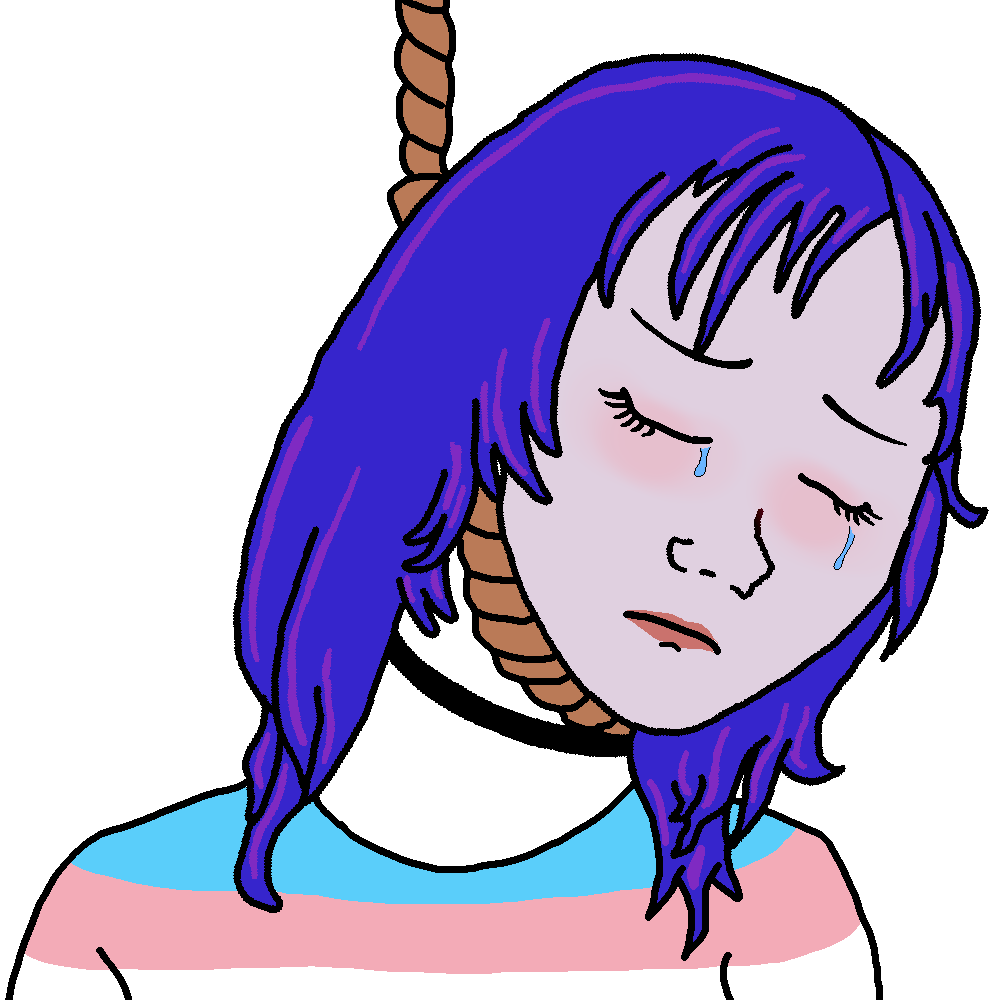
Label: 5_Daddys_Girl